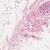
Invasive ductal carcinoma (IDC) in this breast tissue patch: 0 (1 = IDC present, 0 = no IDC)